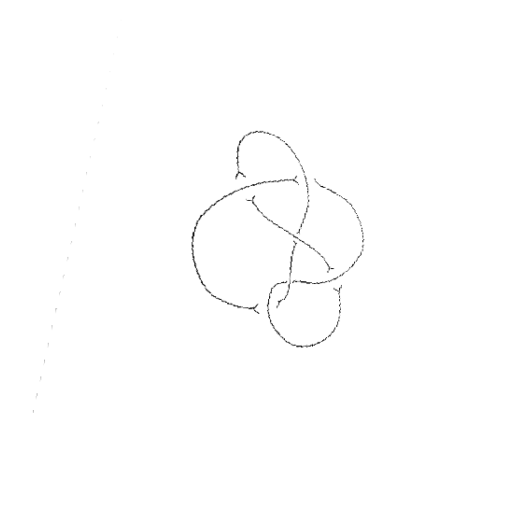
Crossing number: 6